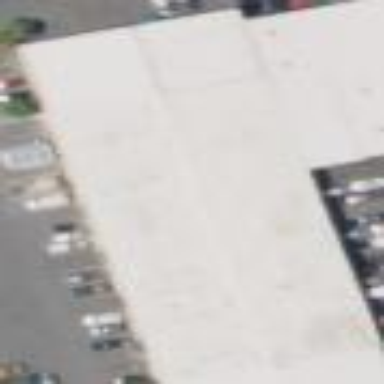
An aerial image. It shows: Building with flat roof.